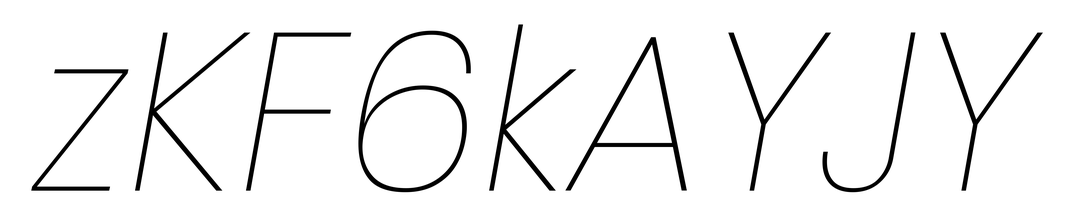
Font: Poppins-ThinItalic